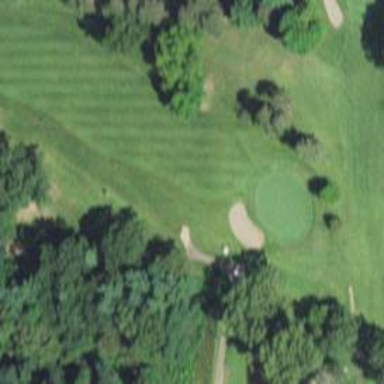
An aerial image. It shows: Footway that serves as golf path.